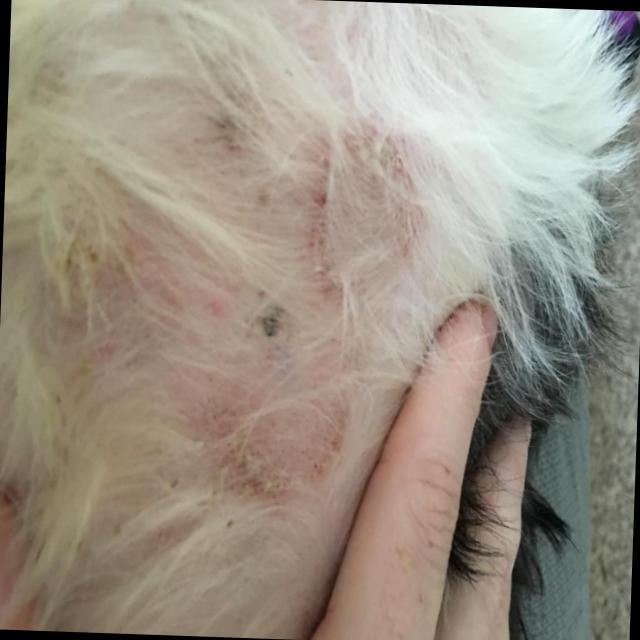
Canine ringworm (Dermatophytosis) — fungal infection caused by Microsporum or Trichophyton. Presents with circular alopecia, scaling, crusting, and broken hairs.